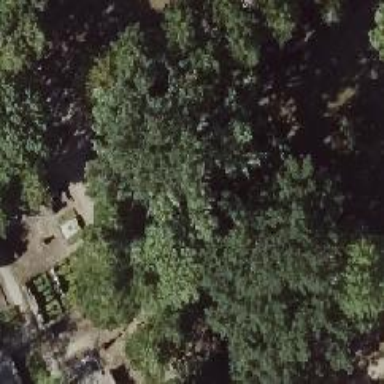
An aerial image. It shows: Tomb in historic cemetery.